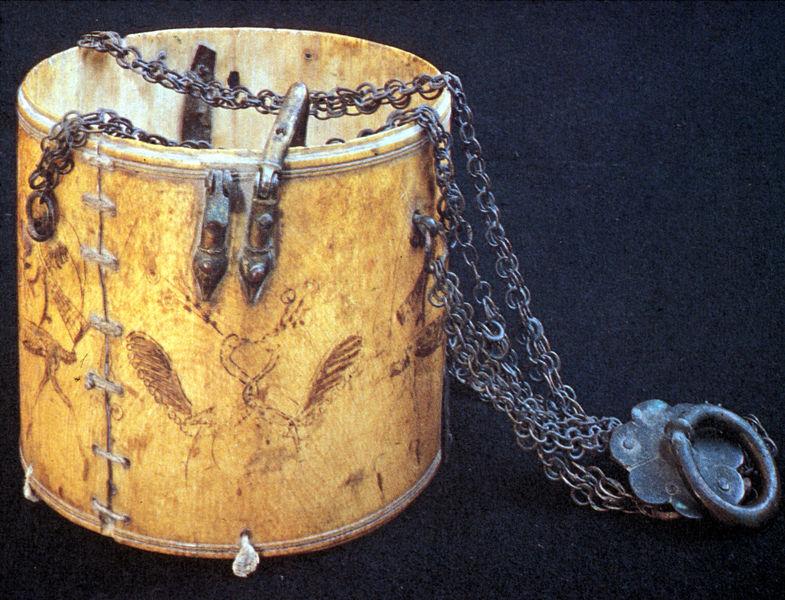
Titel: Dose
Standort: Barletta (Bari)
Institution: Kathedrale
Schlagwörter: blau, vogel, holz, schmuck, zeichnung, tiere, federn, vögel, boden, schnur, schnüre, rund, kette, dekoration, metall, ring, foto, fotografie, halterung, gefäß, hängen, dose, ketten, schachtel, pfau, hälse, bottich, schwäne, behälter, metal, verschluss, elfenbein, zylindrisch, pfaue, pfauen, gefä, chaines, dióse, menottes, schwane